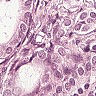
Metastatic tissue present: yes